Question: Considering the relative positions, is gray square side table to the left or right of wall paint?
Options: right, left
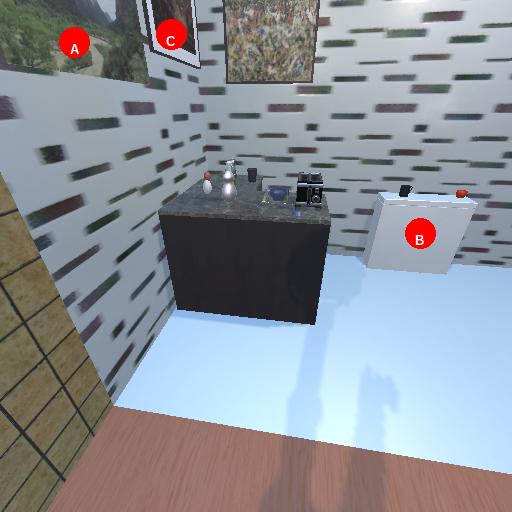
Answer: right